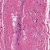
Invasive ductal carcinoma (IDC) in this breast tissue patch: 0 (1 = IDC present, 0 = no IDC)